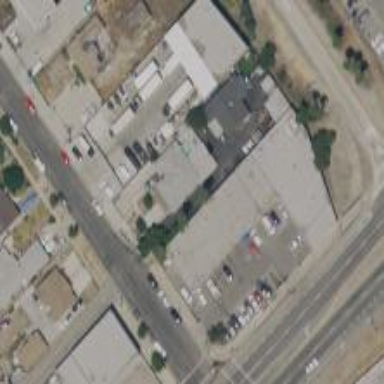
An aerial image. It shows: Commercial building housing car repair shop.